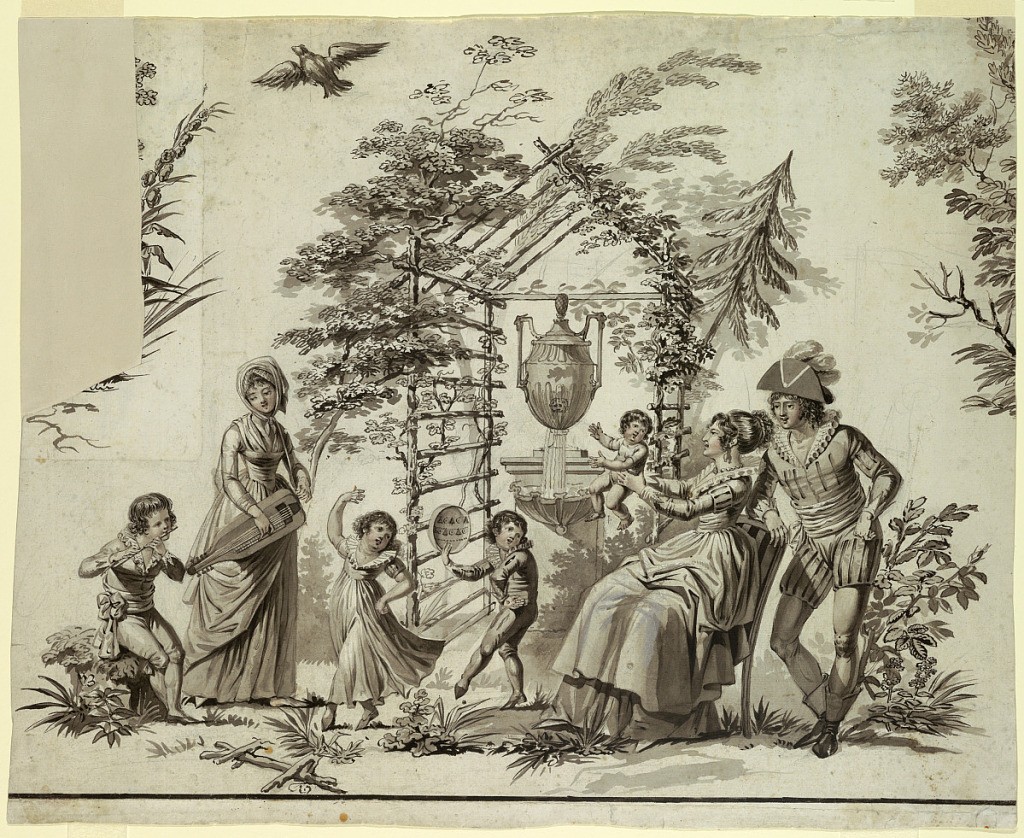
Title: Fragment of a cartoon for cotton printing: Fauchon la Vielleuse
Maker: Petitpierre & Compe., (Nantes, France, founded 1770
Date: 1785–95
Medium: Graphite, pen and black ink, brush and grey wash, pink wash, white heightening on white paper
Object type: Drawing
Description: Family of seven before arbor and fountain, with two children dancing to tune of hurdy-gurdy and flute. Bird flies overhead.